Question: I have web application that will be similar to forums. I plan to have few thousands+ users on this application, and i wonder if i can use MS SQL Express - here is the list of it's limitations:

Despite the cpu usage, i wonder if this 1 GB of memory usage is enough. Can anyone tell me if this might be enough, or maybe give me some examples when this 1 GB would be enough.
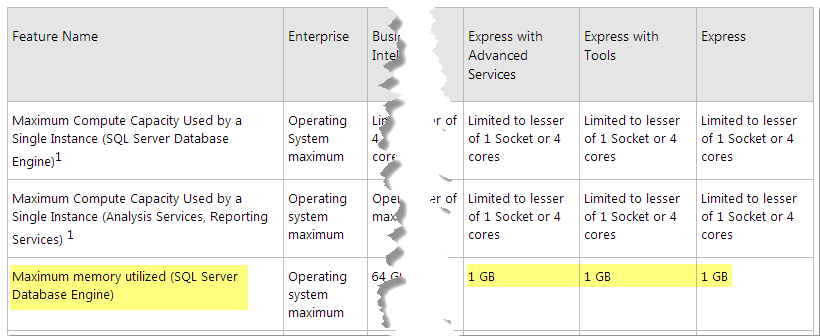
Answer: I think it should be fine. Depending on how many columns you have in each row and their types, you should be able to get at least 1 million rows into 1GB of disk space. The database will only load as much of that table as it needs in memory. If it reaches its memory limit it will start paging.
If you are using SQL 2008 R2, then the actual database can only grow up to 10GB which is the real limit you should be concerned about.
In our database, our tables that are around 1GB contain about 4 million rows. We have 2 databases that are 50GB and the one takes up 16GB of RAM and the other 2GB. So it depends on how often and which tables are accessed.